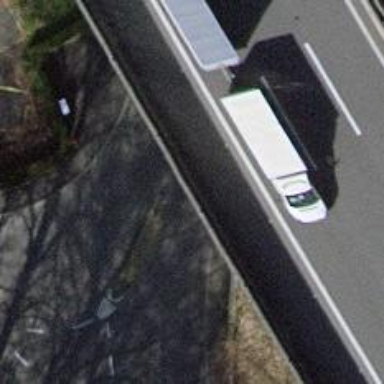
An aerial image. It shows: Tunnel with unclassified asphalt road.